Question: So apparently calculating square roots is not very efficient, which leaves me wondering what the best way is to find out the distance (which I've called range below) between two circles is?

So normally I would work out:
'''
a^2 + b^2 = c^2
dy^2 + dx^2 = h^2
dy^2 + dx^2 = (r1 + r2 + range)^2
(dy^2 + dx^2)^0.5 = r1 + r2 + range
range = (dy^2 + dx^2)^0.5 - r1 - r2
'''
Trying to avoid the square root works fine when you just look for the situation when "range" is 0 for collisions:
'''
if ( (r1 + r2 + 0 )^2 > (dy^2 + dx^2) )
'''
But if I'm trying to work out that range distance, I end up with some unwieldy equation like:
'''
range(range + 2r1 + 2r2) = dy^2 + dx^2 - (r1^2 + r2^2 + 2r1r2)
'''
which isn't going anywhere. At least I don't know how to solve it for range from here...
The obvious answer then is trignometry and first find theta:
'''
Tan(theta) = dy/dx
theta = dy/dx * Tan^-1
'''
Then the find the hypotemuse
Sin(theta) = dy/h
h = dy/Sin(theta)
Finally work out the range
range + r1 + r2 = dy/Sin(theta)
range = dy/Sin(theta) - r1 - r2
So that's what I've done and have got a method that looks like this:
'''
private int findRangeToTarget(ShipEntity ship, CircularEntity target){
//get the relevant locations
double shipX = ship.getX();
double shipY = ship.getY();
double targetX = target.getX();
double targetY = target.getY();
int shipRadius = ship.getRadius();
int targetRadius = target.getRadius();
//get the difference in locations:
double dX = shipX - targetX;
double dY = shipY - targetY;
// find angle
double theta = Math.atan( ( dY / dX ) );
// find length of line ship centre - target centre
double hypotemuse = dY / Math.sin(theta);
// finally range between ship/target is:
int range = (int) (hypotemuse - shipRadius - targetRadius);
return range;
}
'''
So my question is, is using tan and sin more efficient than finding a square root?
I might be able to refactor some of my code to get the theta value from another method (where I have to work it out) would that be worth doing?
Or is there another way altogether?
Please excuse me if I'm asking the obvious, or making any elementary mistakes, it's been a long time since I've used high school maths to do anything...
Any tips or advice welcome!
****EDIT****
Specifically I'm trying to create a "scanner" device in a game that detects when enemies/obstacles are approaching/ going away etc. The scanner will relay this information via an audio tone or a graphical bar or something. Therefore although I don't need exact numbers, ideally I would like to know:
1. target is closer/further than before
2. target A is closer/further than target B, C, D...
3. A (linear hopefully?) ratio that expresses how far a target is from the ship relative to 0 (collision) and max range (some constant)
4. some targets will be very large (planets?) so I need to take radius into account
I'm hopeful that there is some clever optimisation/approximation possible (dx + dy + (longer of dx, dy?), but with all these requirements, maybe not...
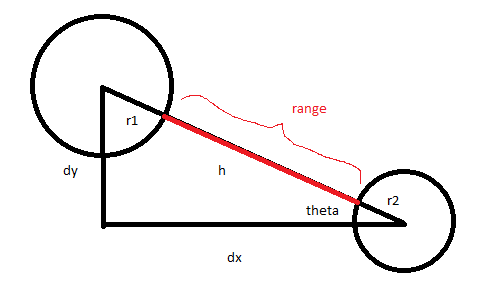
Answer: <URL>'. So this be just
'''
return Math.hypot(x1 - x2, y1 - y2) - r1 - r2;
'''
I can't imagine any code that would be simpler than this, nor faster.